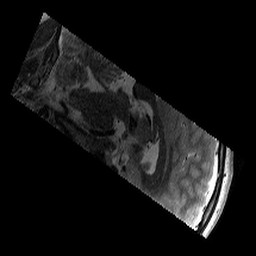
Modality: T2w
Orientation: sagittal
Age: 12
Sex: male
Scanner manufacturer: siemens
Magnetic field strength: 3 T
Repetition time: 9.23 s
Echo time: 0.067 s